Field crop: tomato
Growth stage: 1
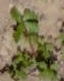
Species: portulaca